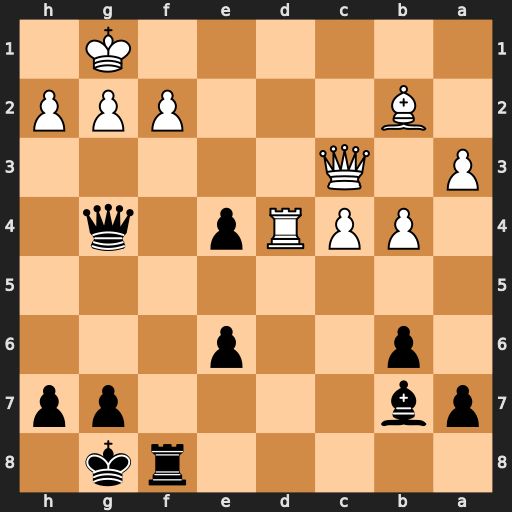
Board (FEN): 5rk1/pb4pp/1p2p3/8/1PPRp1q1/P1Q5/1B3PPP/6K1
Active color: b
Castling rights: -
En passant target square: -
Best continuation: e5 h3 exd4